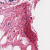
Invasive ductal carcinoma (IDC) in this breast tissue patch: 0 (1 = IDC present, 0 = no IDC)